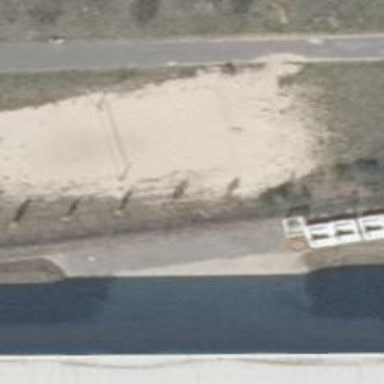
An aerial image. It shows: Beach volleyball pitch for leisure land activities.